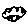
Label: cloud